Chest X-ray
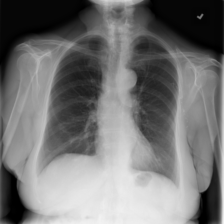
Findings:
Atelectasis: negative
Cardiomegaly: negative
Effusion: negative
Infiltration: negative
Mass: negative
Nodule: negative
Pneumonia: negative
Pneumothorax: negative
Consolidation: negative
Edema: negative
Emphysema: negative
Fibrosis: negative
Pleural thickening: negative
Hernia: negative